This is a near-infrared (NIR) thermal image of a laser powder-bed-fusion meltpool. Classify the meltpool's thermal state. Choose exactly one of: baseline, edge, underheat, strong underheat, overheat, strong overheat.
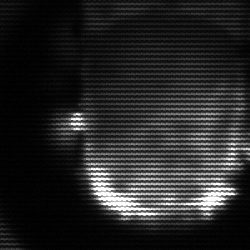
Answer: baseline